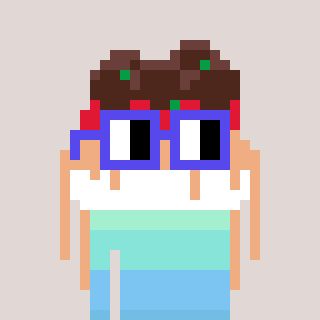
a pixel art character with square blue glasses, a spaghetti-shaped head and a rust-colored body on a warm background